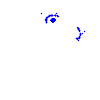
Particle: electron